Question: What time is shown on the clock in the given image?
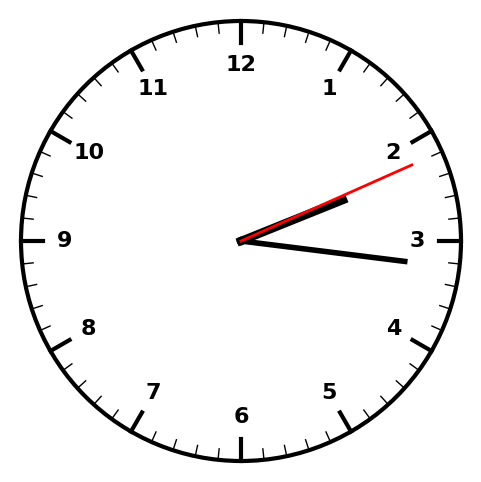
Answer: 02:16:11